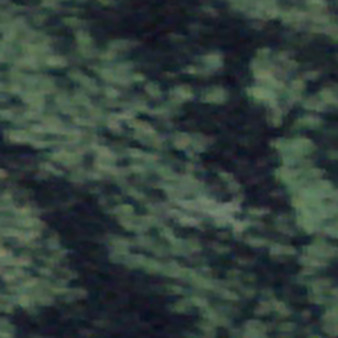
Label: other